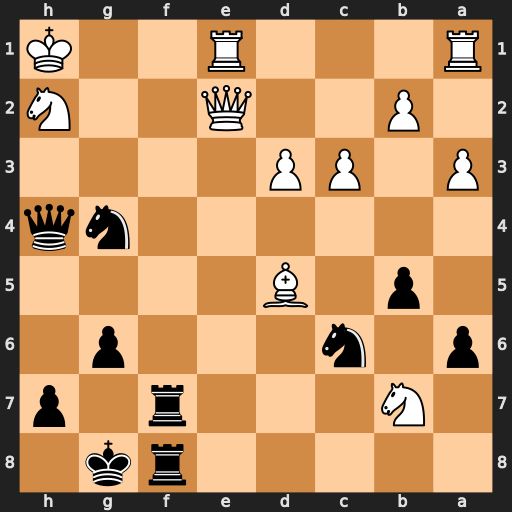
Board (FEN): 5rk1/1N3r1p/p1n3p1/1p1B4/6nq/P1PP4/1P2Q2N/R3R2K
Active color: b
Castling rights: -
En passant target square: -
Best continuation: Nf2+ Qxf2 Qxf2